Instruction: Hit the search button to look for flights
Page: home
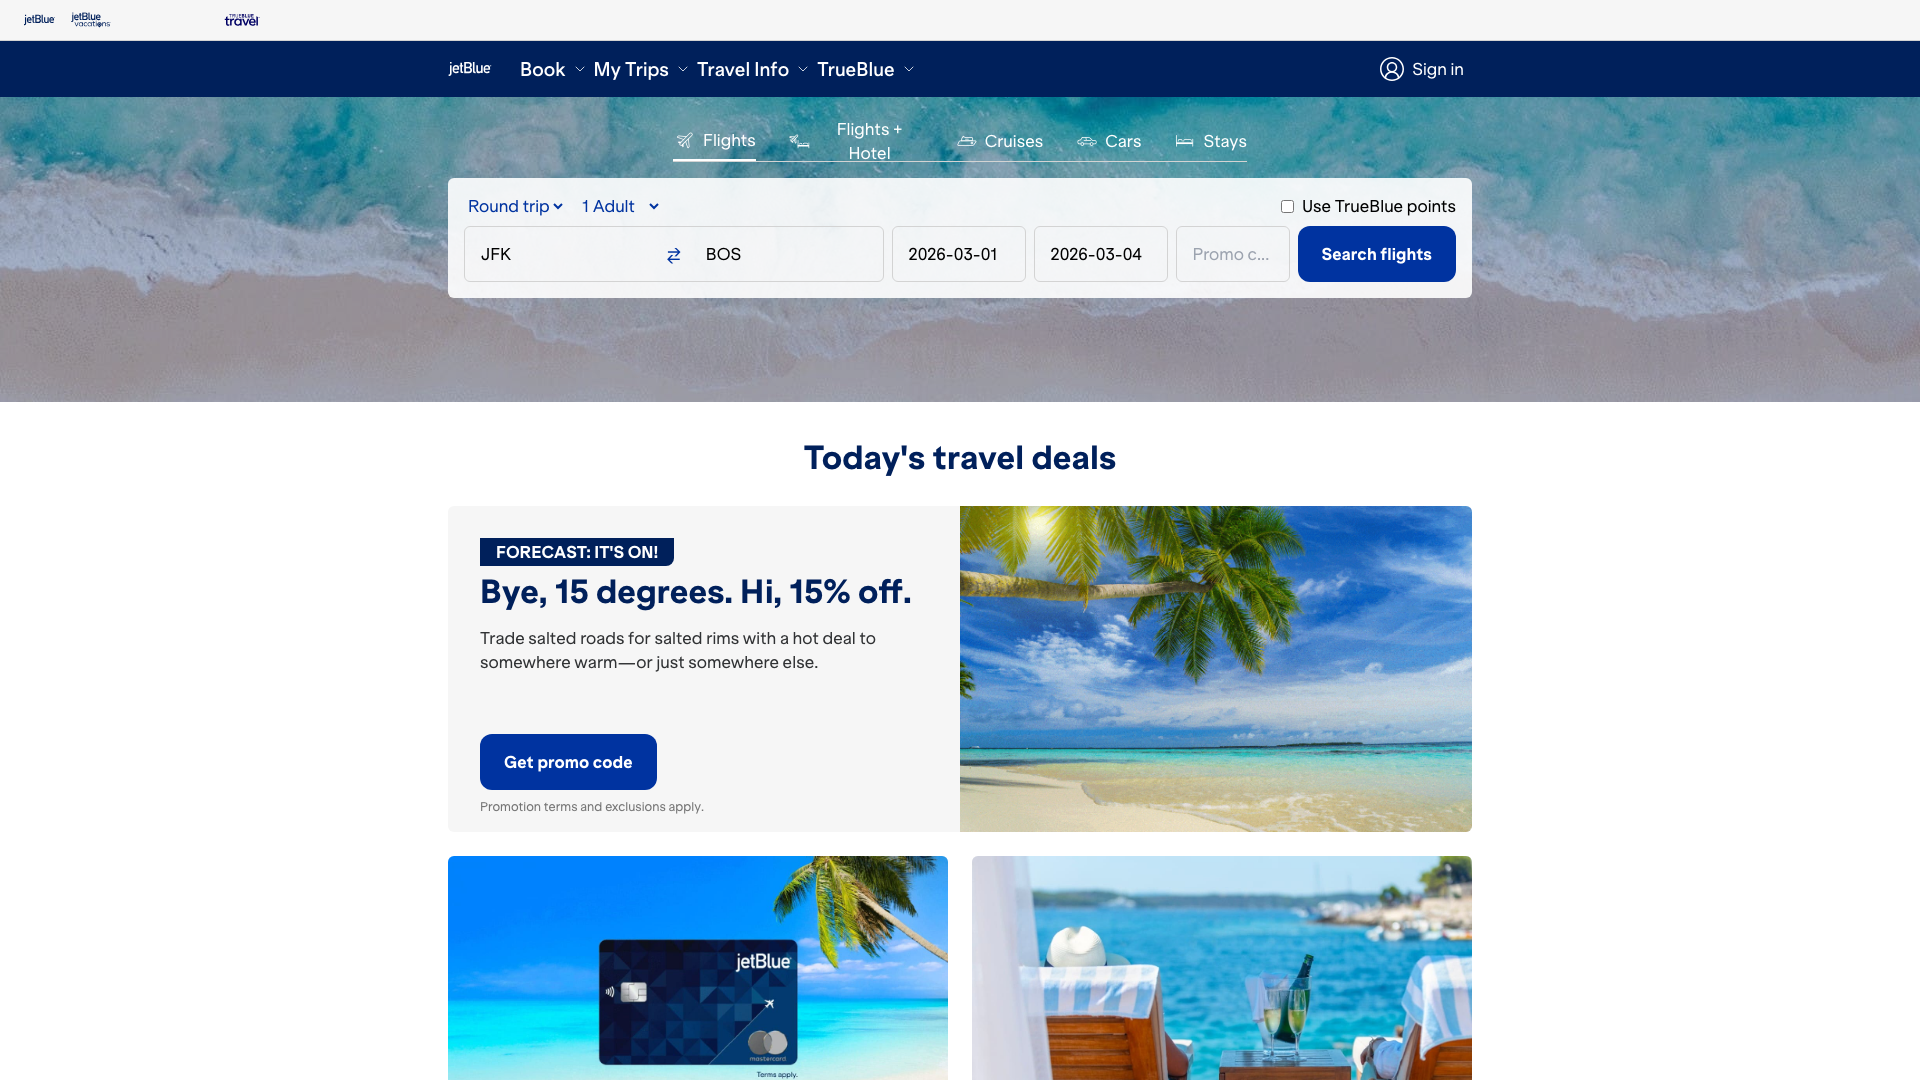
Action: click